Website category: auto
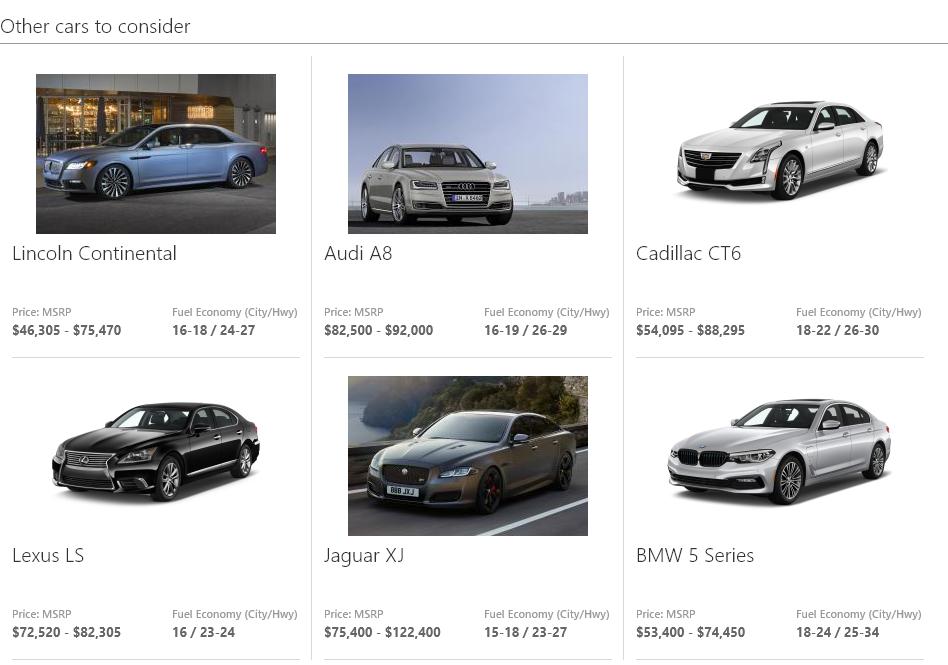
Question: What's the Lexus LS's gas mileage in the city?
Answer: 16

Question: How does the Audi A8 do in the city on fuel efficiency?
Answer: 16-19

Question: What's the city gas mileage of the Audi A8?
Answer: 16-19

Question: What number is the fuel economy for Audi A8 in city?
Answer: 16-19

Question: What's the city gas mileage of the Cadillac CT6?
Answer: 18-22

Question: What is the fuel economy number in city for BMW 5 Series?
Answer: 18-24

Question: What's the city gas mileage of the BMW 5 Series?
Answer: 18-24

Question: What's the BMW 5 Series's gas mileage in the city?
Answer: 18-24

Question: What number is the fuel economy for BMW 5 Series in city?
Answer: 18-24

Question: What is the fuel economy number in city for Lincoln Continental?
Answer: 16-18

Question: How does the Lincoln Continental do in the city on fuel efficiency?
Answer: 16-18

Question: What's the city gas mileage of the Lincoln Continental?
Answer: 16-18

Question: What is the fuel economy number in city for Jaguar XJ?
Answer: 15-18

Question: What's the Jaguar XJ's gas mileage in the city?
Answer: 15-18

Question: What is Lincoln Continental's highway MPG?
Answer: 24-27

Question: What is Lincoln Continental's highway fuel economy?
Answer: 24-27

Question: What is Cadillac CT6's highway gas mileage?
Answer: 26-30

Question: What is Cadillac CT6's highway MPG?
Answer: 26-30

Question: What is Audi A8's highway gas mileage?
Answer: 26-29

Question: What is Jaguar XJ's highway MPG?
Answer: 23-27

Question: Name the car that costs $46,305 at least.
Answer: Lincoln Continental

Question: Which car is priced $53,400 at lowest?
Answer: BMW 5 Series

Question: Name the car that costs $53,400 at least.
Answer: BMW 5 Series

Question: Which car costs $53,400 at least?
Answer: BMW 5 Series

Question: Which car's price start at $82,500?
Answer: Audi A8

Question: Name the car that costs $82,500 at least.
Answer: Audi A8

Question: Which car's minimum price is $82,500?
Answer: Audi A8

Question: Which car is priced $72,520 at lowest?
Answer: Lexus LS

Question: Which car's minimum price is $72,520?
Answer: Lexus LS

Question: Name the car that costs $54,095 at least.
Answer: Cadillac CT6

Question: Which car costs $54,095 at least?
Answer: Cadillac CT6

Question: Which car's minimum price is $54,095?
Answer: Cadillac CT6

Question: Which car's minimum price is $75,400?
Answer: Jaguar XJ

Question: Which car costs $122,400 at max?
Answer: Jaguar XJ

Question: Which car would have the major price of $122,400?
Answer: Jaguar XJ

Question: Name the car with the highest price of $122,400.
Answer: Jaguar XJ

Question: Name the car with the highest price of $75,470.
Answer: Lincoln Continental

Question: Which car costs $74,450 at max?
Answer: BMW 5 Series

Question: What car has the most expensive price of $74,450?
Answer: BMW 5 Series

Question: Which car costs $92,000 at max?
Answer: Audi A8

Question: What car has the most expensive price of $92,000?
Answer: Audi A8

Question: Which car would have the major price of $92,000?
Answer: Audi A8

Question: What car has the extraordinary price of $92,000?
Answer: Audi A8

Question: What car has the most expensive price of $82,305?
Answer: Lexus LS

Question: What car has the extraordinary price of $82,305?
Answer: Lexus LS

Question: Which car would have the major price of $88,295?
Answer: Cadillac CT6

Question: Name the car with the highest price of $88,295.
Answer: Cadillac CT6

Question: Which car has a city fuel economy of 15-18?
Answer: Jaguar XJ

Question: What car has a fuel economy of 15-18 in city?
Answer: Jaguar XJ

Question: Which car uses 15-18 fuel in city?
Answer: Jaguar XJ

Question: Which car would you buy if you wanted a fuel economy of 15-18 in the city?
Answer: Jaguar XJ

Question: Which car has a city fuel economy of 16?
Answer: Lexus LS

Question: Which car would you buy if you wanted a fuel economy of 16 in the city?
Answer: Lexus LS

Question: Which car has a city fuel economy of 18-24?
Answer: BMW 5 Series

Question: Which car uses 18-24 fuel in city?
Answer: BMW 5 Series

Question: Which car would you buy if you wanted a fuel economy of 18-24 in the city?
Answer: BMW 5 Series

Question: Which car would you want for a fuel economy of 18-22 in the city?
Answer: Cadillac CT6

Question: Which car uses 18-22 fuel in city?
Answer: Cadillac CT6

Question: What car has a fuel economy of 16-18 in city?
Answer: Lincoln Continental

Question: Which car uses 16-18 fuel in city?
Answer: Lincoln Continental

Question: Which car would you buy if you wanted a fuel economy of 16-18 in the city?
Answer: Lincoln Continental

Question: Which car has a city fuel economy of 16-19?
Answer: Audi A8

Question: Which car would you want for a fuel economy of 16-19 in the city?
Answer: Audi A8

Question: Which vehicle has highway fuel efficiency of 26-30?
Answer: Cadillac CT6